Question: I want to display 10 rows per page.If the data present in the table it is display now.Two records in the table that two records are display now.But I want to display the 8 empty row in the table.I have some confusion with this concept.

Now the screen shot display two records which is in db.With this I want to display 8 more empty rows.
'''
while($fet=mysql_fetch_assoc($sql1)) {
$id=$fet['c_id'];
$address=$fet['address'];
$chk=$fet["c_name"];
if($chk!='') {
echo "<tr>";
echo "<td style='align:center'><a href='client_view.php?cid=".$fet["c_id"]."'>".$fet["c_name"]."</a></td>";
echo "<td style='align:center'><a class='ima' href='client_details.php?cid=".$fet["c_id"]."'><img src='image/edit1.png' alt='edit' style='width:20px; height:20px' title=Edit></a></td><td style='align:center'>
<a class='ima' href='clients.php?del=".$fet["c_id"]."'><img src='image/delete1.png' alt='delete' style='width:20px;height:20px' title=Delete></a></td>";
echo "</tr>";
} else {
echo "<tr><td>< d><td></td></tr>";
}
}
'''
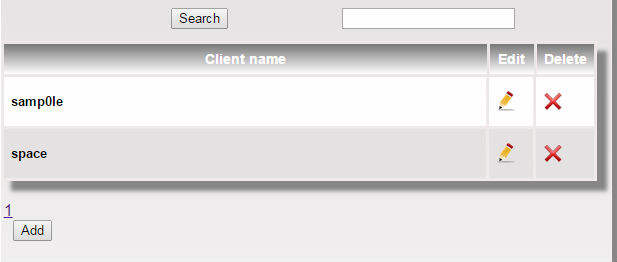
Answer: Count rows you found by SQL query and then put there empty rows, if needed.
'''
while($fet=mysql_fetch_assoc($sql1)) {
...
}
if (mysql_num_rows($sql1) < 10) {
$empty_rows = 10 - mysql_num_rows($sql1);
for ($i = 0; $i < $empty_rows; $i++) {
echo '<tr><td><td>';
}
}
'''